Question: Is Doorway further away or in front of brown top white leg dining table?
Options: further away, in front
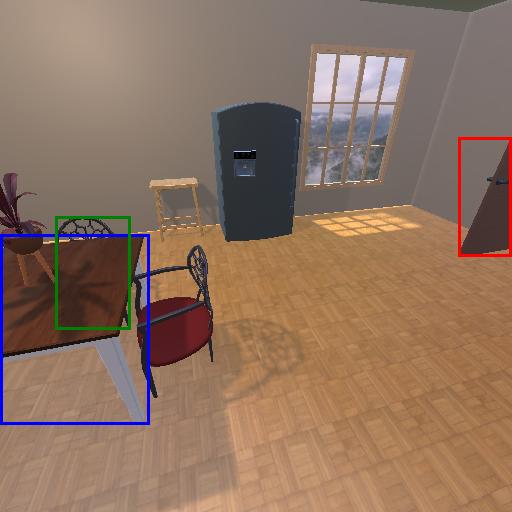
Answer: further away